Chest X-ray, AP view. Patient: 60 years old, sex M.
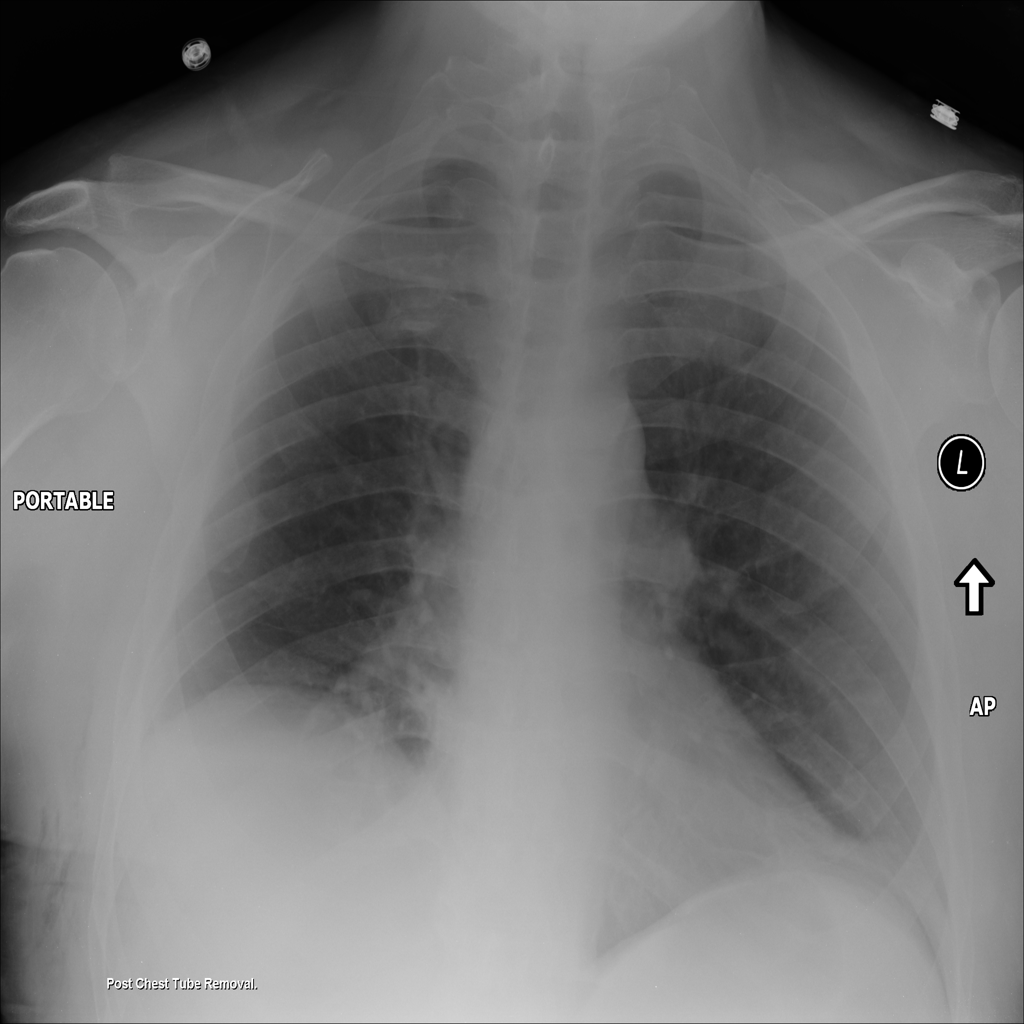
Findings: Atelectasis, Emphysema